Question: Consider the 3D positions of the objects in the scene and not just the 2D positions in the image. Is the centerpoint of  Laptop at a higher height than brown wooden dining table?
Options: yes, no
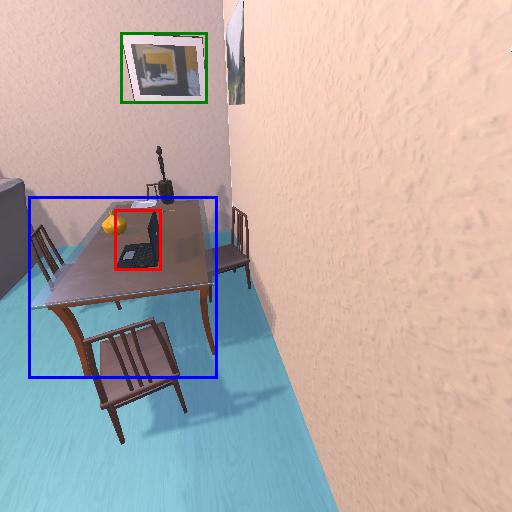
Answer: yes